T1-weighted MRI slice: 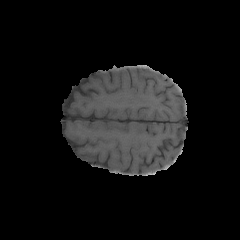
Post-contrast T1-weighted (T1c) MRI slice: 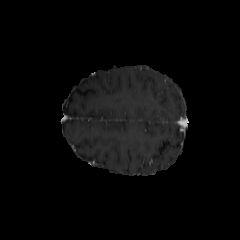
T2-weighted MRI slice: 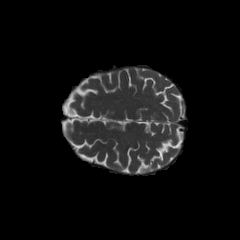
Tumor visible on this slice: no